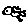
Label: bird